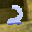
Label: 2